Question: Hi stackoverflow people!
I have been recently developing a simple vb.net program that connects to a mysql database to register and login users with given credentials. I have used this code to register my users but I keep getting and error (below the code)
'''
Dim insertUser As String = "INSERT INTO users(ID, username, password, email, verif)" _
& " VALUES('','" & Username.Text & "','" & Password.Text & "','" & Email.Text & "','" & currentRandString & "');"
Dim checkUsername As String = "SELECT * FROM users WHERE username='" & Username.Text & "'"
MysqlConn = New MySqlConnection()
MysqlConn.ConnectionString = mysqlconntxt4reg
MysqlConn.Open()
Dim myCommand As New MySqlCommand
myCommand.Connection = MysqlConn
myCommand.CommandText = checkUsername
myAdapter.SelectCommand = myCommand
Dim myData As MySqlDataReader
myData = myCommand.ExecuteReader
If myData.HasRows > 0 Then
MsgBox("Username Already In Use...", MsgBoxStyle.Critical, "Error")
myData.Close()
Else
myData.Close()
Dim myCommand2 As New MySqlCommand
myCommand2.Connection = MysqlConn
myCommand2.CommandText = insertUser
myAdapter.SelectCommand = myCommand2
Dim myData2 As MySqlDataReader
myData2 = myCommand2.ExecuteReader
Mail(Email.Text, currentRandString)
Me.Close()
myData2.Close()
End If
Catch myerror As MySqlException
MsgBox("Error While Connecting To Database:" & vbNewLine & vbNewLine & myerror.ToString, MsgBoxStyle.Critical, "Error")
Finally
MysqlConn.Dispose()
End Try
'''
I have closed all my datareaders before opening other ones so I do not see why this does not work...
Error:

<URL>
I would appreciate any help on this topic!
Thanks
Rodit
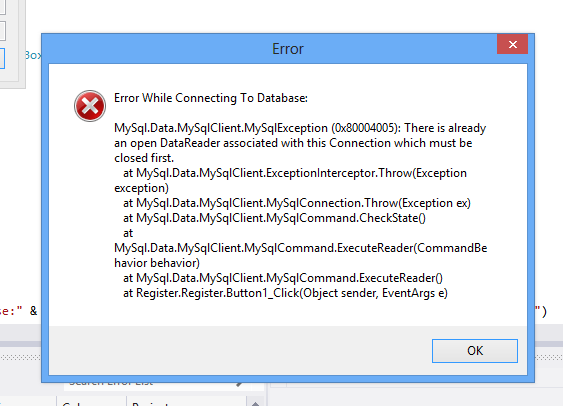
Answer: I would use the using statement around all the disposable objects to be sure that they release every references to the connection when they are no more needed, but looking at your code, I think you don't need at all the datareaders because you could resolve your problem just with the commands
'''
Dim insertUser As String = "INSERT INTO users(username, password, email, verif)" _
& " VALUES(@p1, @p2,@p3,@p4)"
Dim checkUsername As String = "SELECT COUNT(*) FROM users WHERE username=@p1"
Using MysqlConn = New MySqlConnection(mysqlconntxt4reg)
Using myCommand = New MySqlCommand(checkUsername, MysqlConn)
MysqlConn.Open()
myCommand.Parameters.AddWithValue("@p1", Username.Text)
Dim result = myCommand.ExecuteScalar()
if result IsNot Nothing AndAlso Convert.ToInt32(result) > 0 Then
MsgBox("Username Already In Use...", MsgBoxStyle.Critical, "Error")
Else
Using myCommand2 = New MySqlCommand(insertUser, MysqlConn)
mycommand2.Parameters.AddWithValue("@p1",Username.Text)
mycommand2.Parameters.AddWithValue("@p2",Password.Text )
mycommand2.Parameters.AddWithValue("@p3",Email.Text)
mycommand2.Parameters.AddWithValue("@p4",currentRandString )
myCommand2.ExecuteNonQuery()
Mail(Email.Text, currentRandString)
End Using
End If
End Using
End Using
'''
Of course I have replaced your string concatenations with a parameterized query. This is really an important thing to do to avoid Sql Injection
I have replaced the query that checks the user existence with a scalar operation that can be used with the command ExecuteScalar. Also, in the first query, it seems that you try to insert the field ID with an empty string. I think that the first field (ID) is an autonumber field and, in this case, you don't add it to the insert query and don't pass any value because the database will calculate that field for you.